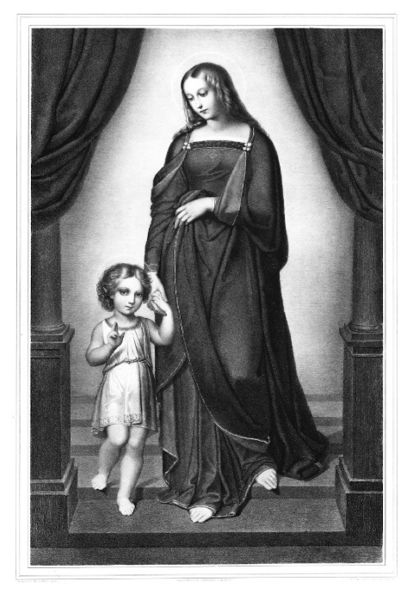
Titel: Maria, das Kind führend, auf Treppenstufen zwischen zwei Säulen.
Künstler: Valentin Schertle
Standort: Karlsruhe
Institution: Staatliche Kunsthalle Karlsruhe
Schlagwörter: fuß, gemälde, hand, kopf, nackt, umhang, weiß, frauen, menschen, mädchen, finger, frau, frisur, geste, grau, haar, hintergrund, holz, kleid, kleider, licht, schwarz, säule, säulen, tür, zeichnung, blick, dame, schleier, tuch, malerei, jung, arm, barock, falten, gesicht, halten, kleidung, rahmen, sockel, stehen, bildnis, hände, portrait, porträt, schauen, vorhang, gehen, kirche, land, gewand, haare, mantel, stehend, stoff, familie, kind, mutter, paar, saum, tochter, borte, brosche, locken, mittelscheitel, renaissance, scheitel, engel, füße, italien, perspektive, zwei, romantik, treppe, treppen, falte, gardine, vorhänge, zeigefinger, durchgang, stufe, stufen, podest, junge, knie, zeigen, nazarener, tor, foto, spange, barfuss, knabe, religion, torbogen, groß, druck, schwarzweiss, radierung, stich, schritt, mutter und kind, altar, kleidchen, photo, schein, gestus, heiligenschein, gesims, christus, jesus, jesus christus, antik, toga, mittelalter, erhoben, segen, segnen, segnung, schreiten, schreitend, tempel, heilige, basis, vorhand, maria, kupferstich, madonna, tunika, gruß, schwur, sohn, anna, antikisch, christi, göttlich, geleit, barfüssig, bodenlang, ädikula, friede, harr, stick, heilige familie, jesuskind, maria mit kind, madonna mit kind, segensgestus, stiege, geand, christuskind, fibeln, spangen, mutter mit kind, mara, schwarze madonna, schwaz-weiß, heilige jungfrau, behüten, g, 1800, kommend, eintretten, jesus christug, stuf, wspange, war auch mutter, lange her, agewand, bemuttern, mhand, nazaerner, kleid schwaz